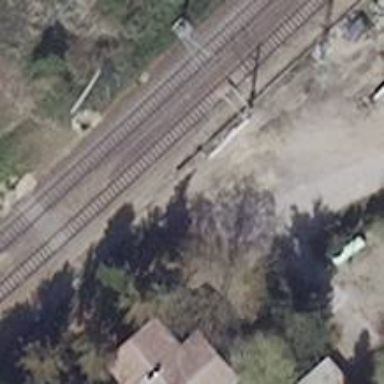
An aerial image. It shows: Track with grade3 tracktype passing through tunnel.